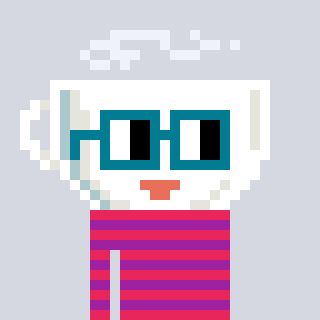
a pixel art character with square dark green glasses, a mug-shaped head and a magenta-colored body on a cool background